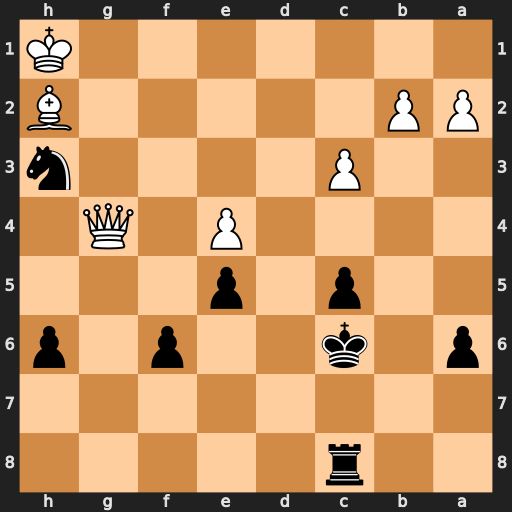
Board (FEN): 2r5/8/p1k2p1p/2p1p3/4P1Q1/2P4n/PP5B/7K
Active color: b
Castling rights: -
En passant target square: -
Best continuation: Nf2+ Kg2 Nxg4